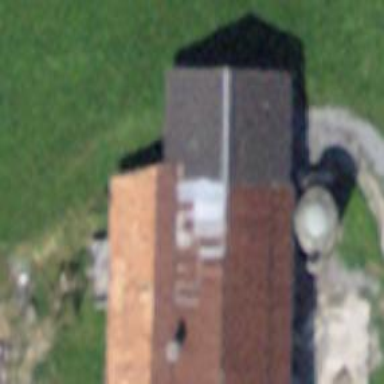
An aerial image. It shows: Barn.